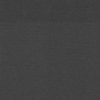
Label: dusty